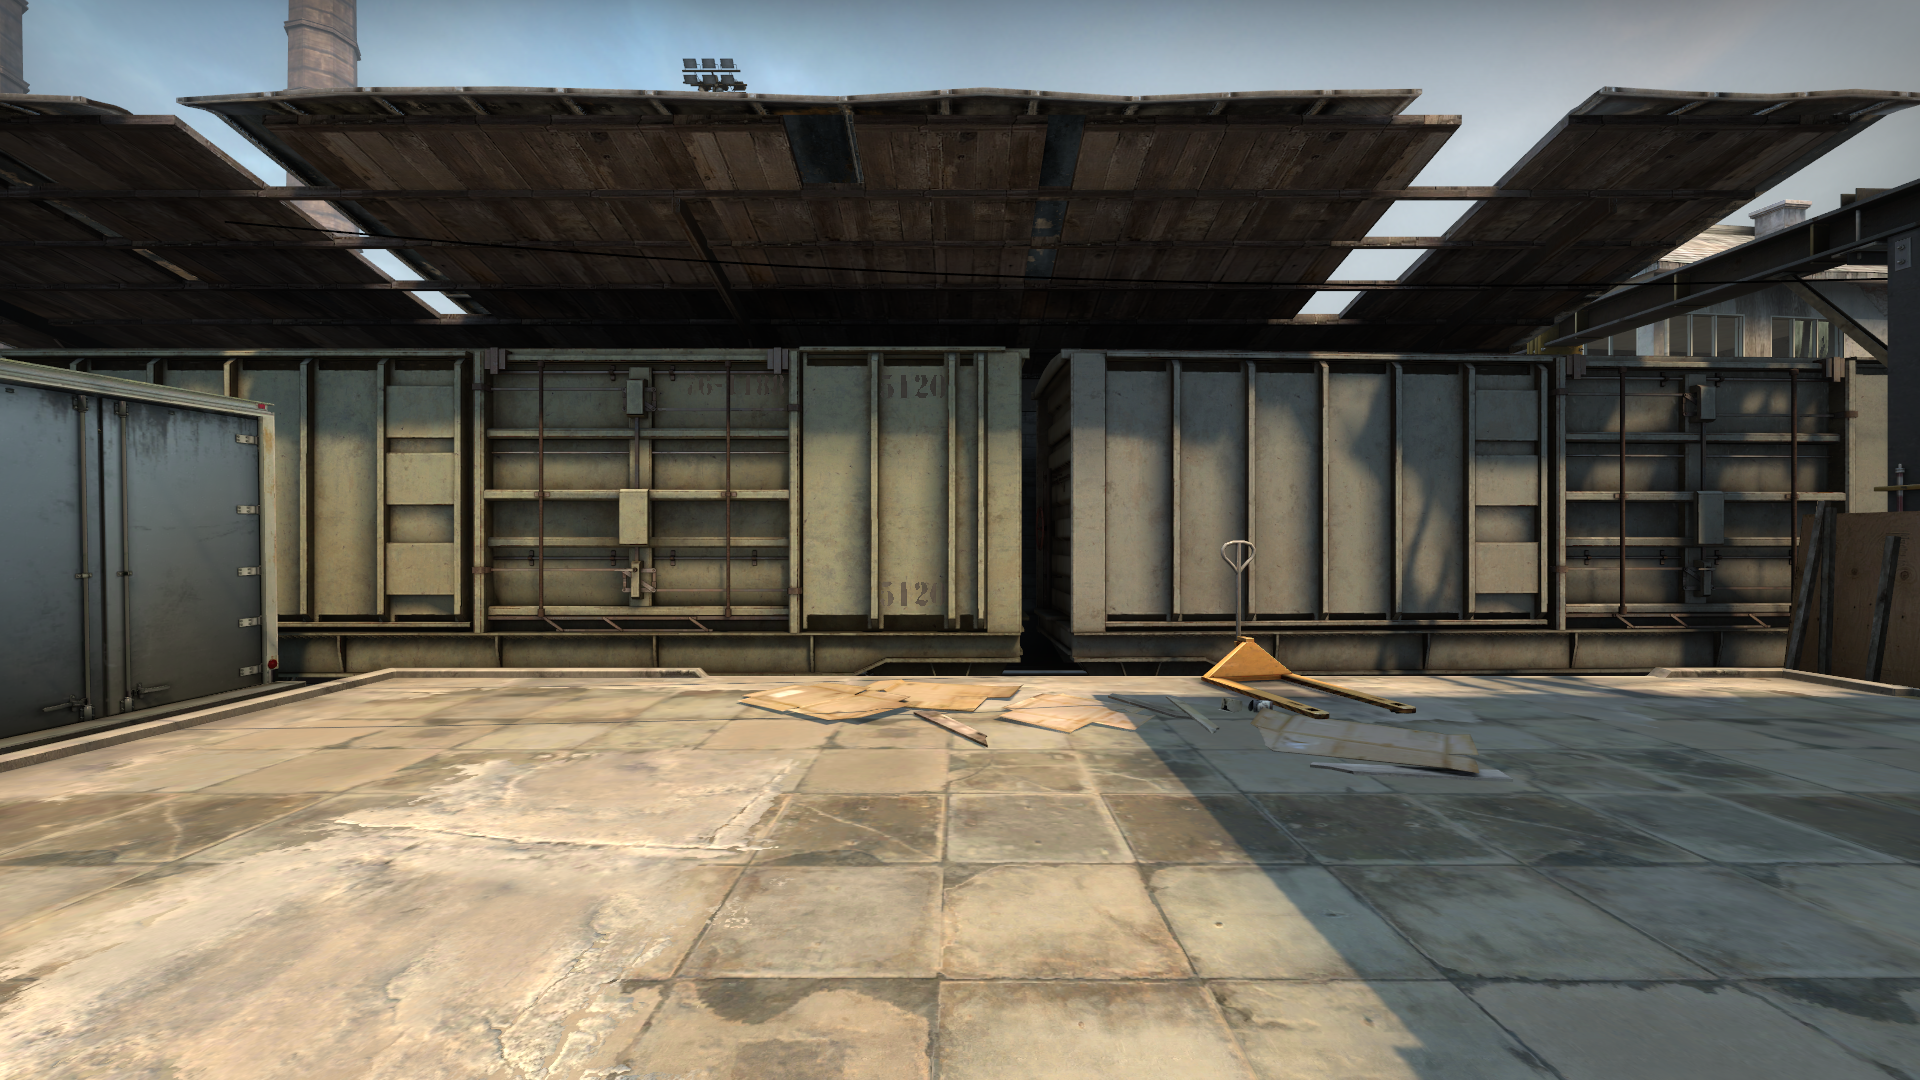
Map: de_train